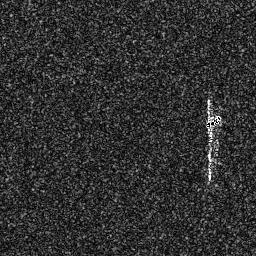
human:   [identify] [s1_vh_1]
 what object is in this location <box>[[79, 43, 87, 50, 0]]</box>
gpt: <ref>1 small ship at the right</ref>